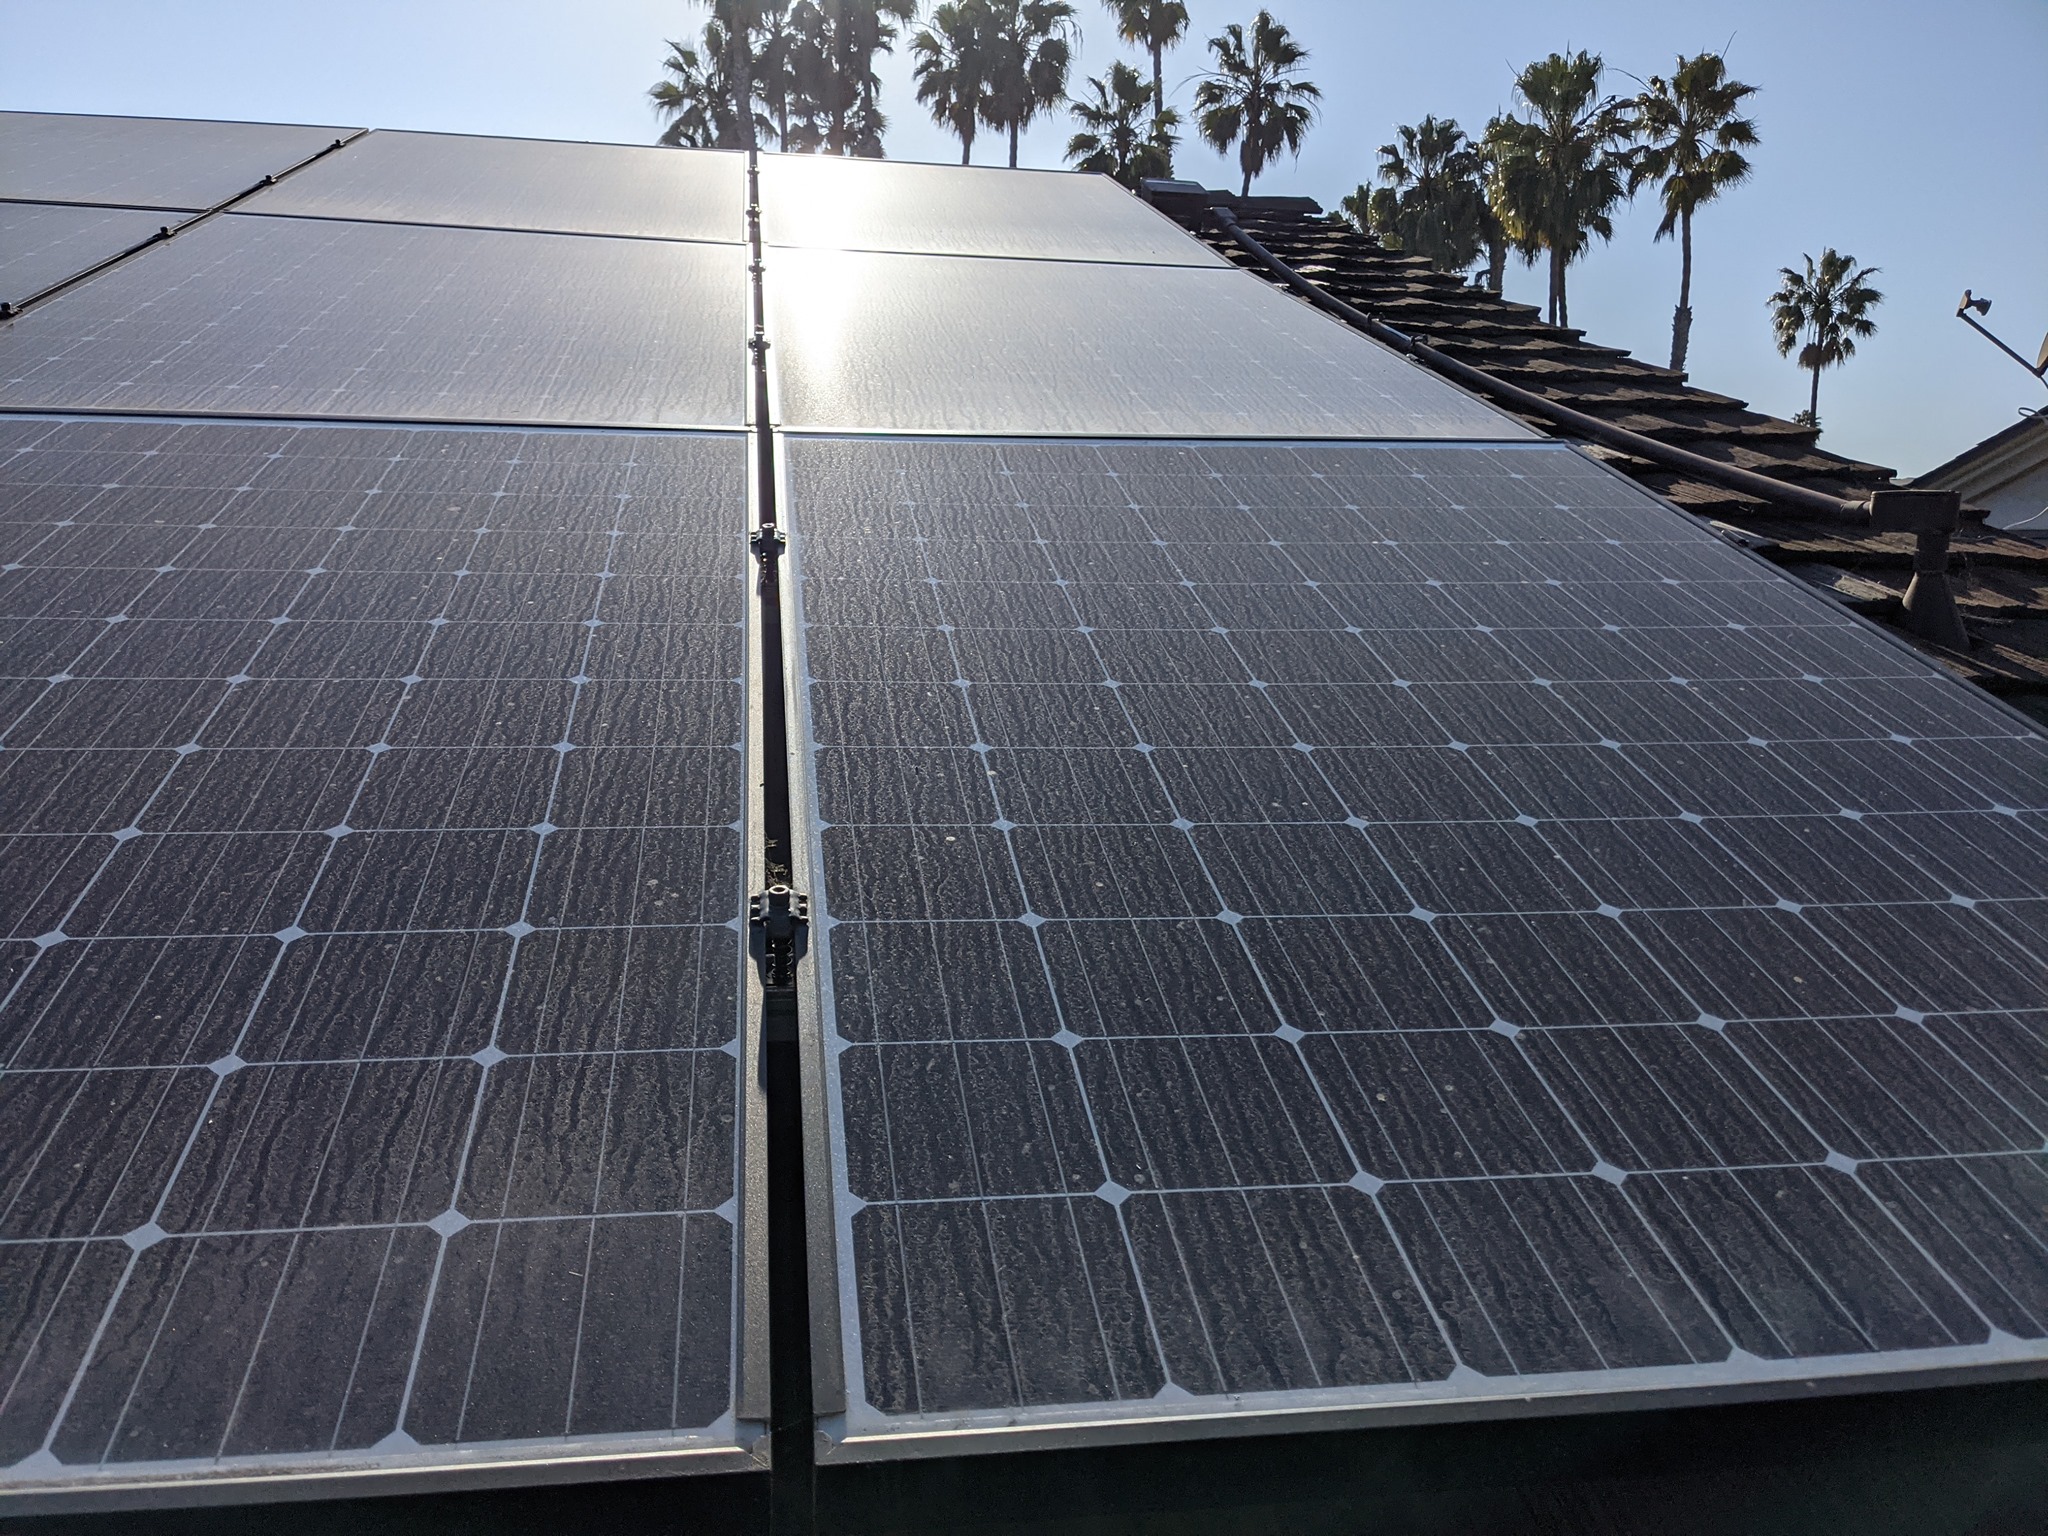
Label: Dusty